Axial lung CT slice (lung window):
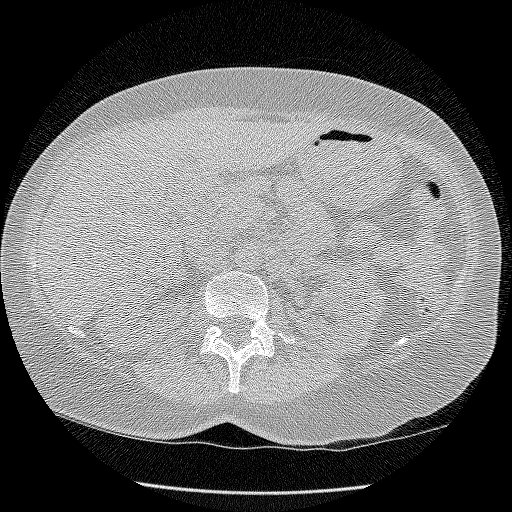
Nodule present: no